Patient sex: M
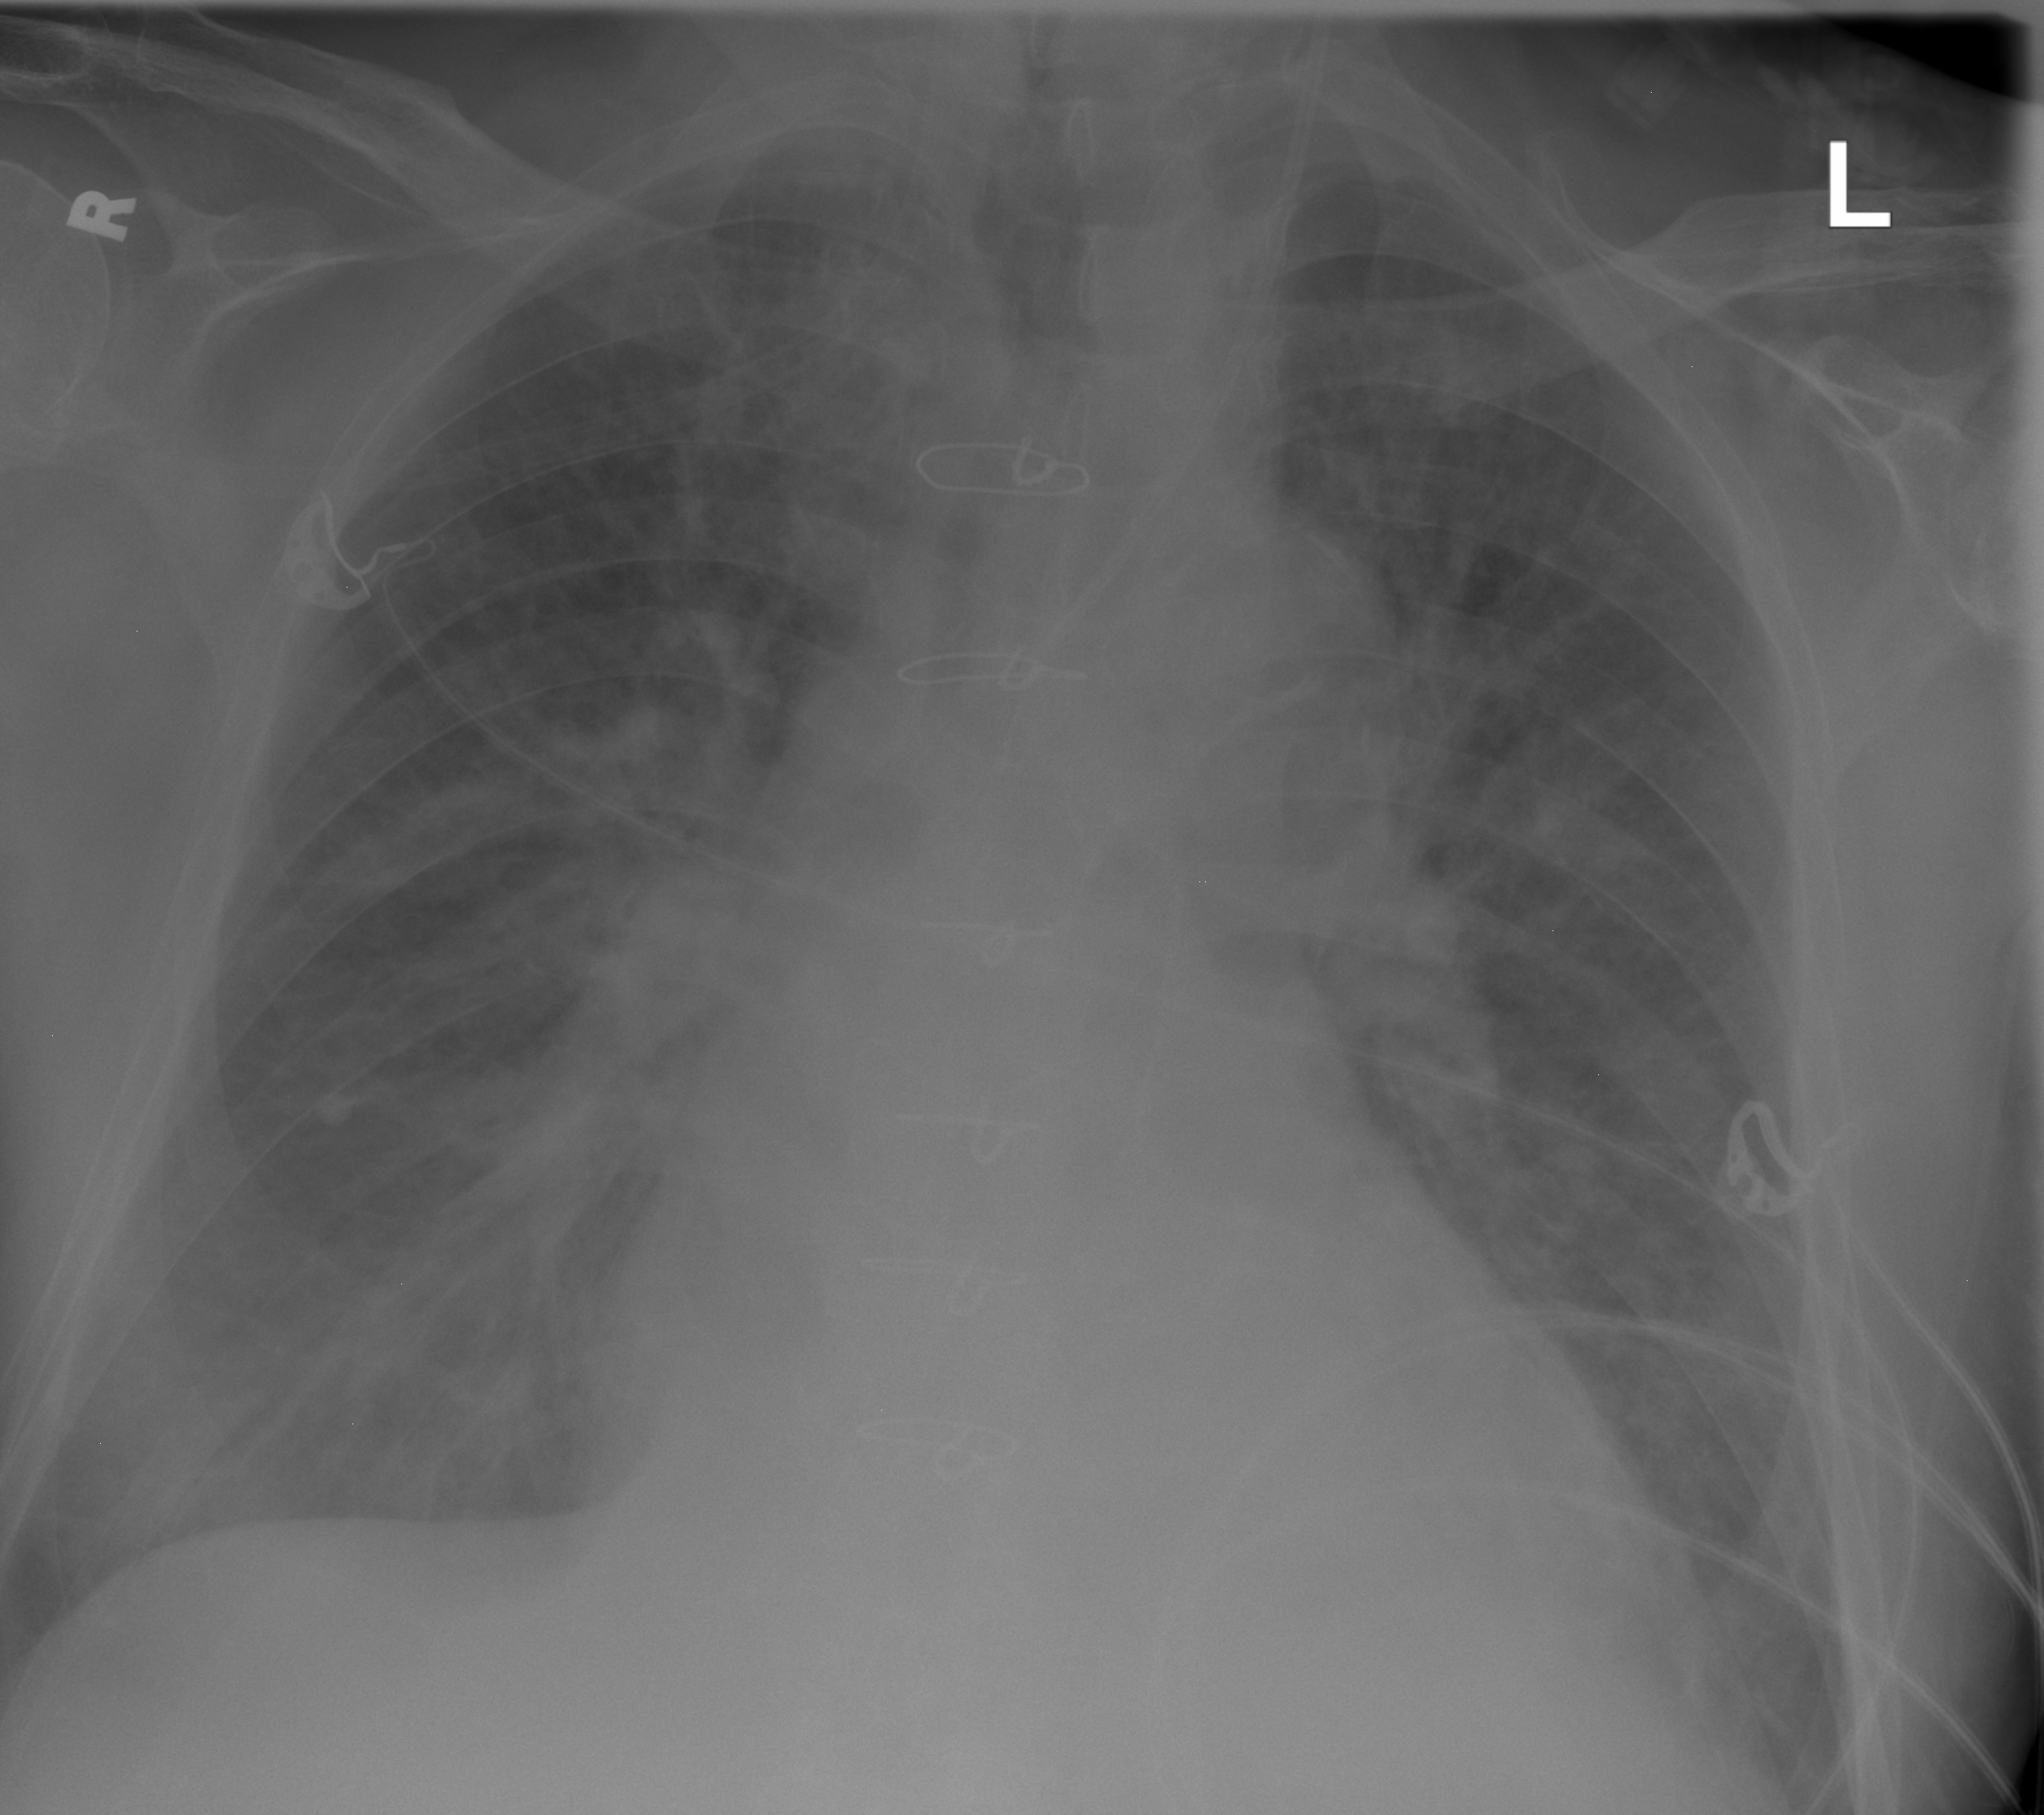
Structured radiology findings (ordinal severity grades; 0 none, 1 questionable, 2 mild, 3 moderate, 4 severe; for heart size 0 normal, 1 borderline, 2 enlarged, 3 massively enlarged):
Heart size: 2
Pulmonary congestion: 2
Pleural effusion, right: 0
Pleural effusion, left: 0
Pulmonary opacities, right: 2
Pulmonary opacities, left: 2
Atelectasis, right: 2
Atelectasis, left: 0